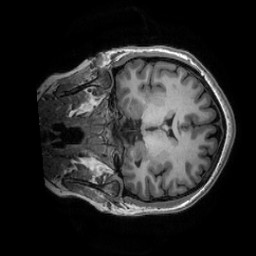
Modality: T1w
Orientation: coronal
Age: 30
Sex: female
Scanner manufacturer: ge
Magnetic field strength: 3 T
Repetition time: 0.0073 s
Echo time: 0.003 s